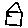
Label: house